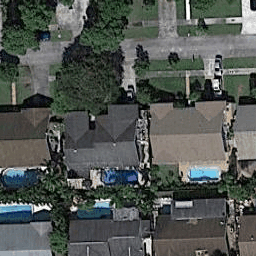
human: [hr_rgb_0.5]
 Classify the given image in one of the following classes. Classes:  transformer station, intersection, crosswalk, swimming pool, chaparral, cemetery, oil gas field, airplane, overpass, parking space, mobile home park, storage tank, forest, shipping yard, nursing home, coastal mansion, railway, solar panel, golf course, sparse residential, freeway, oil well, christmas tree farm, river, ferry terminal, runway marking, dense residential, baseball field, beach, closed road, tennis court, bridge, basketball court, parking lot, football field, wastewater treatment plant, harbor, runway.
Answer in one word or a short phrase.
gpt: dense residential